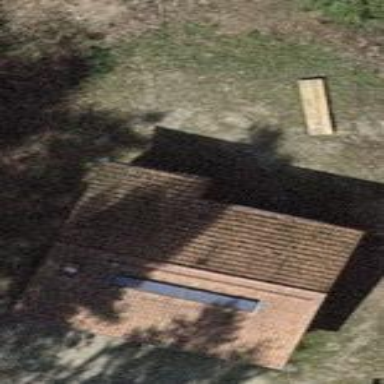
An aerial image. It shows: Shelter building.